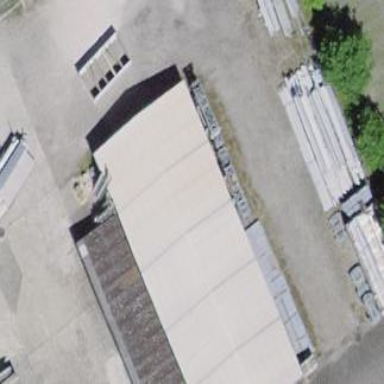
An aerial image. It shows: Warehouse building.